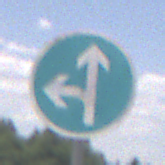
Verkehrszeichen: VorgeschriebeneFahrtrichtungGeradeausOderLinks
Umgebung: Outdoor, Nature
Tageszeit: Midday
Wetter: PartlyCloudy
Licht: Natural
Jahreszeit: NotSpecified
Kontrast: HighContrast